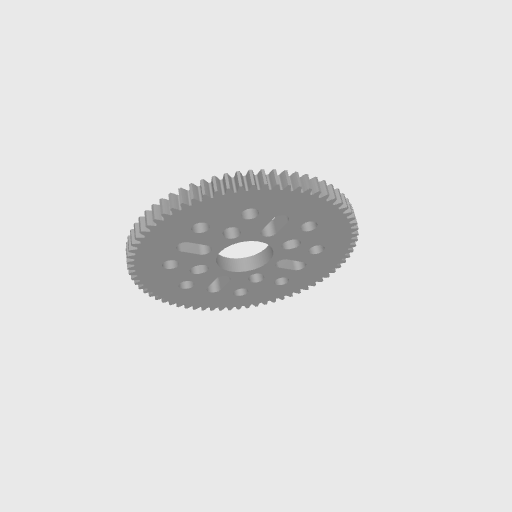
Part: HubMountAcetalGear68T